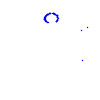
Particle: proton